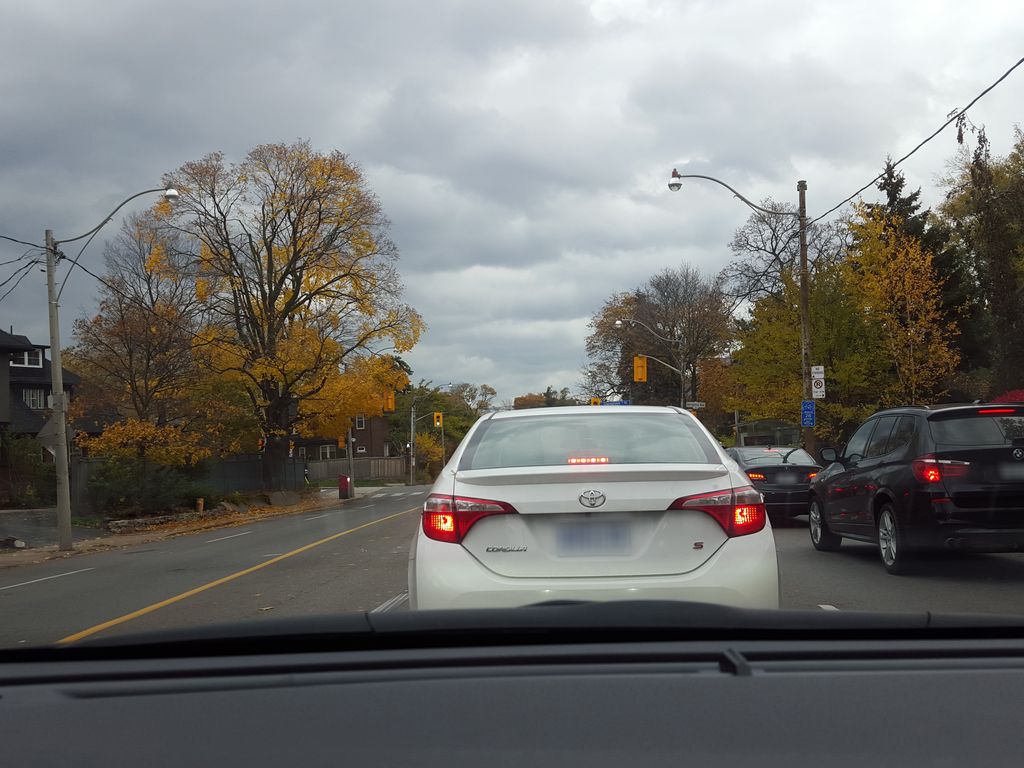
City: toronto